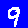
Digit: 9